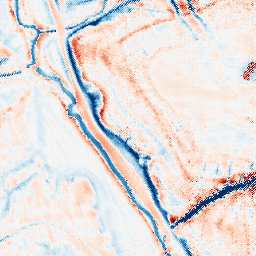
Category: edge_preserving
Decomposition family: bilateral
Decomposition parameters: d: 21
sigma_color: 150
sigma_space: 25
Upsampling method: regularized
Upsampling parameters: scale: 4
lambda_reg: 0.1
Upsampling scale: 4